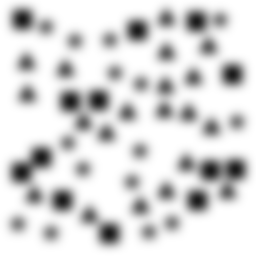
Squares: 13
Triangles: 20
Stars: 15
Total shapes: 48